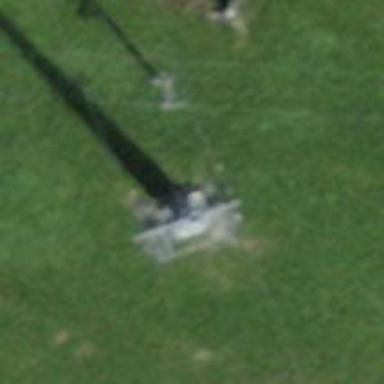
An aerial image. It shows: Pylon used for aerialway.